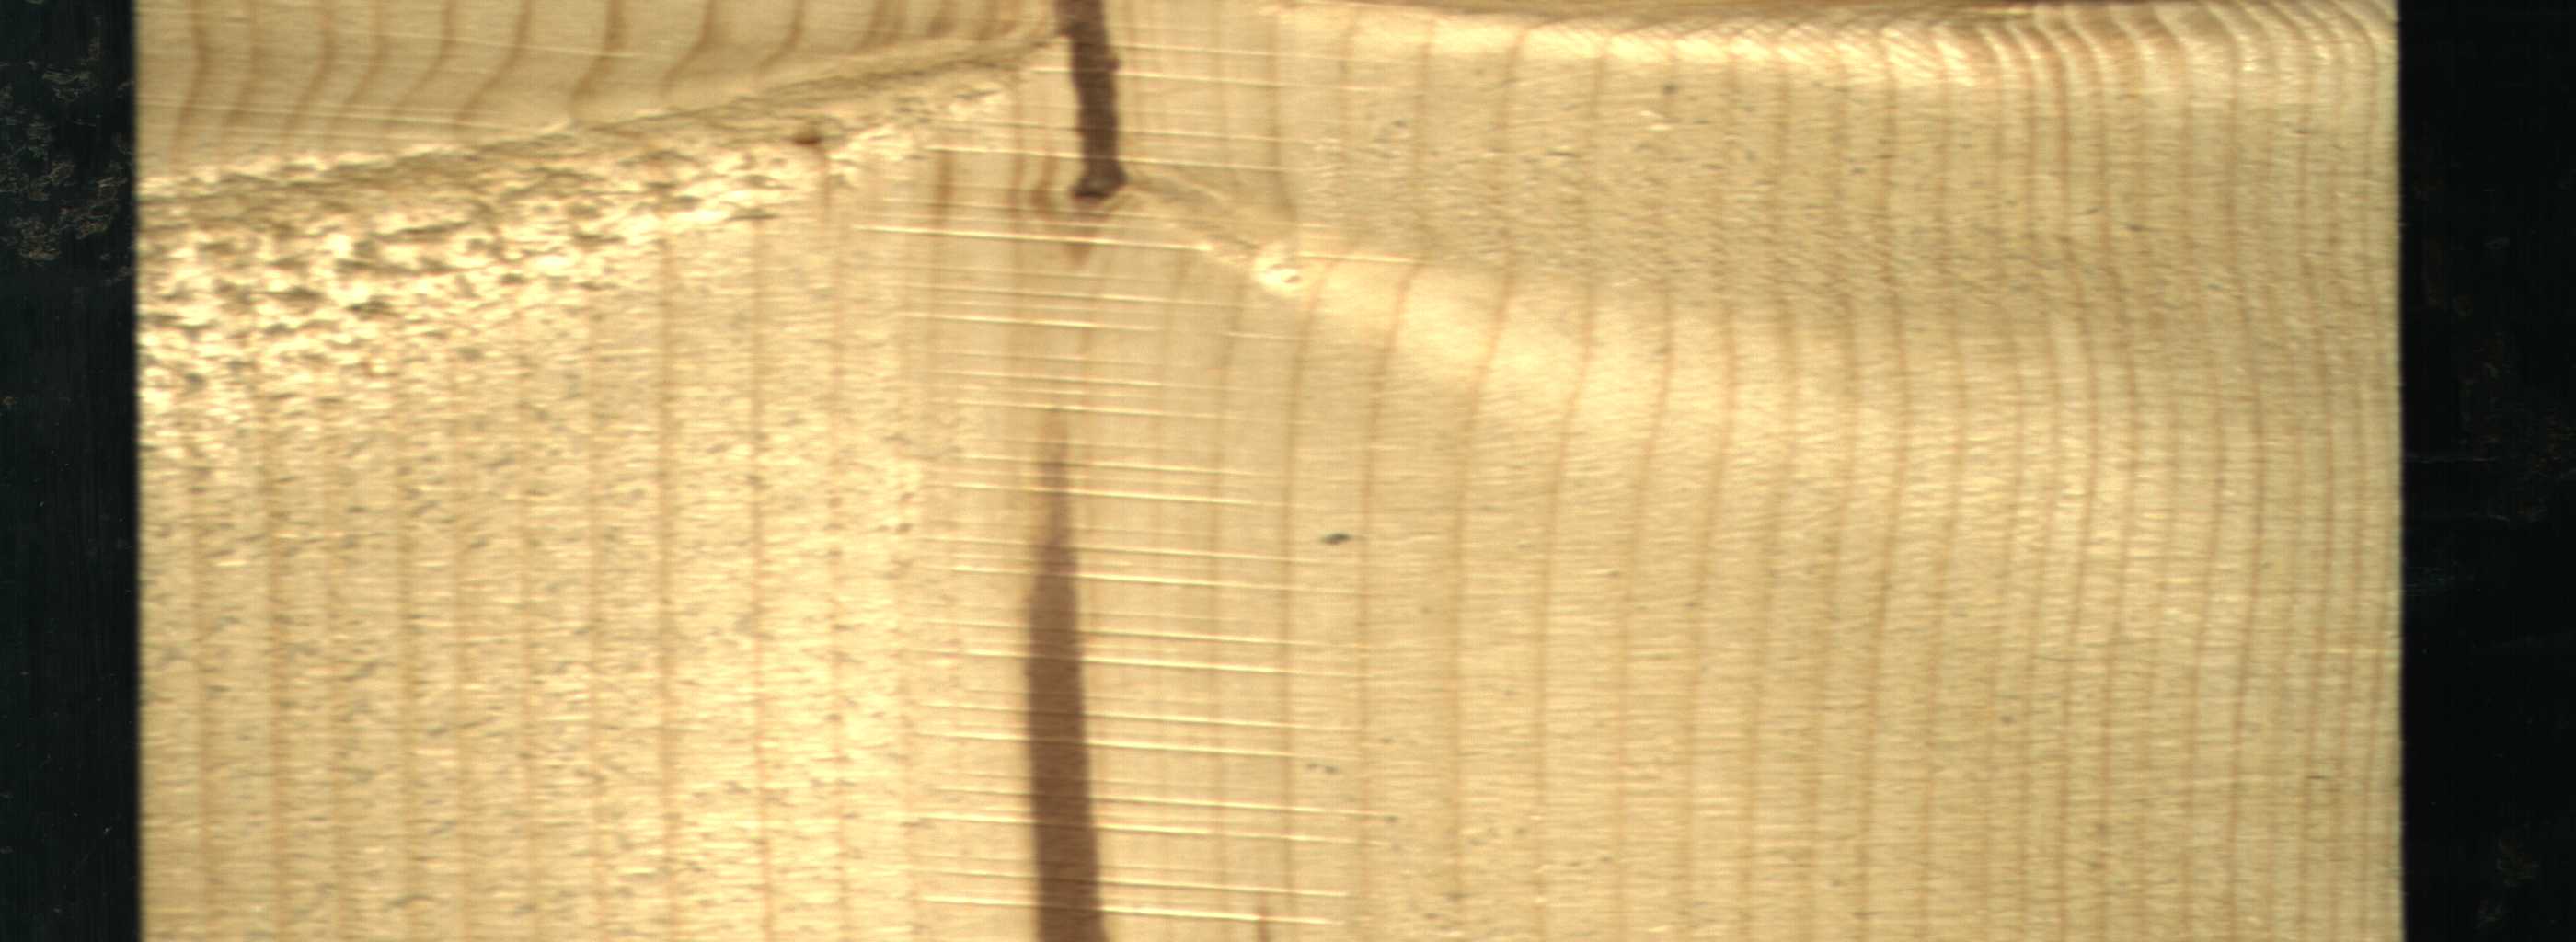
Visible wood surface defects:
Marrow
Marrow